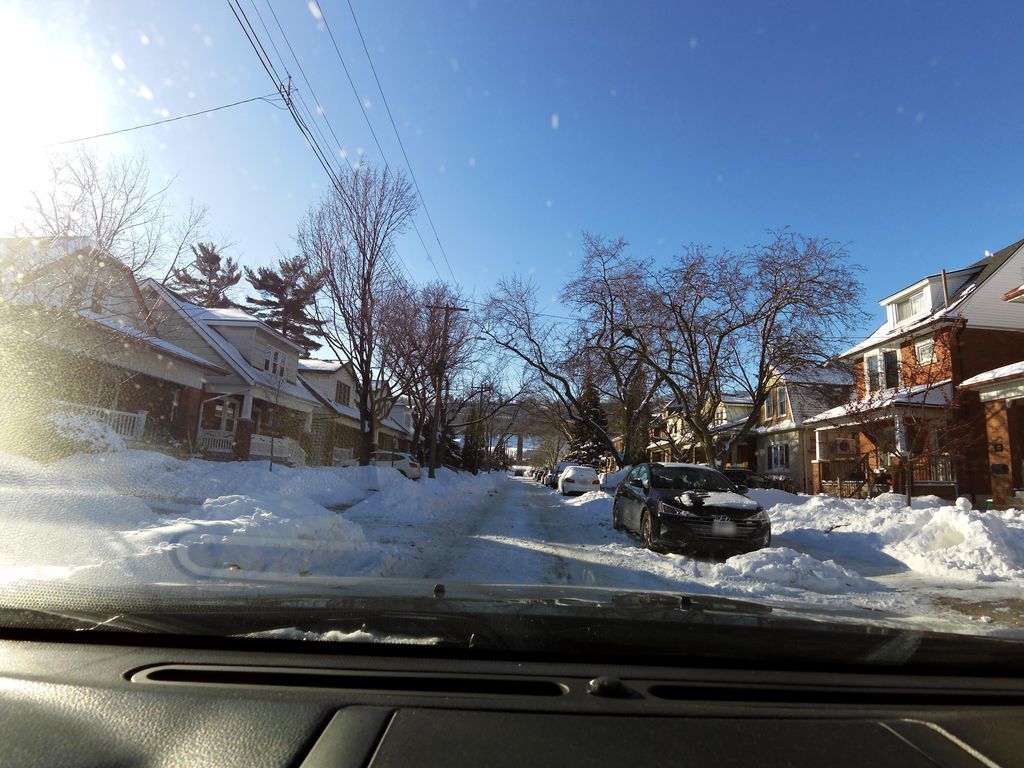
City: hamilton